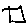
Label: square